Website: home-depot
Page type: payment
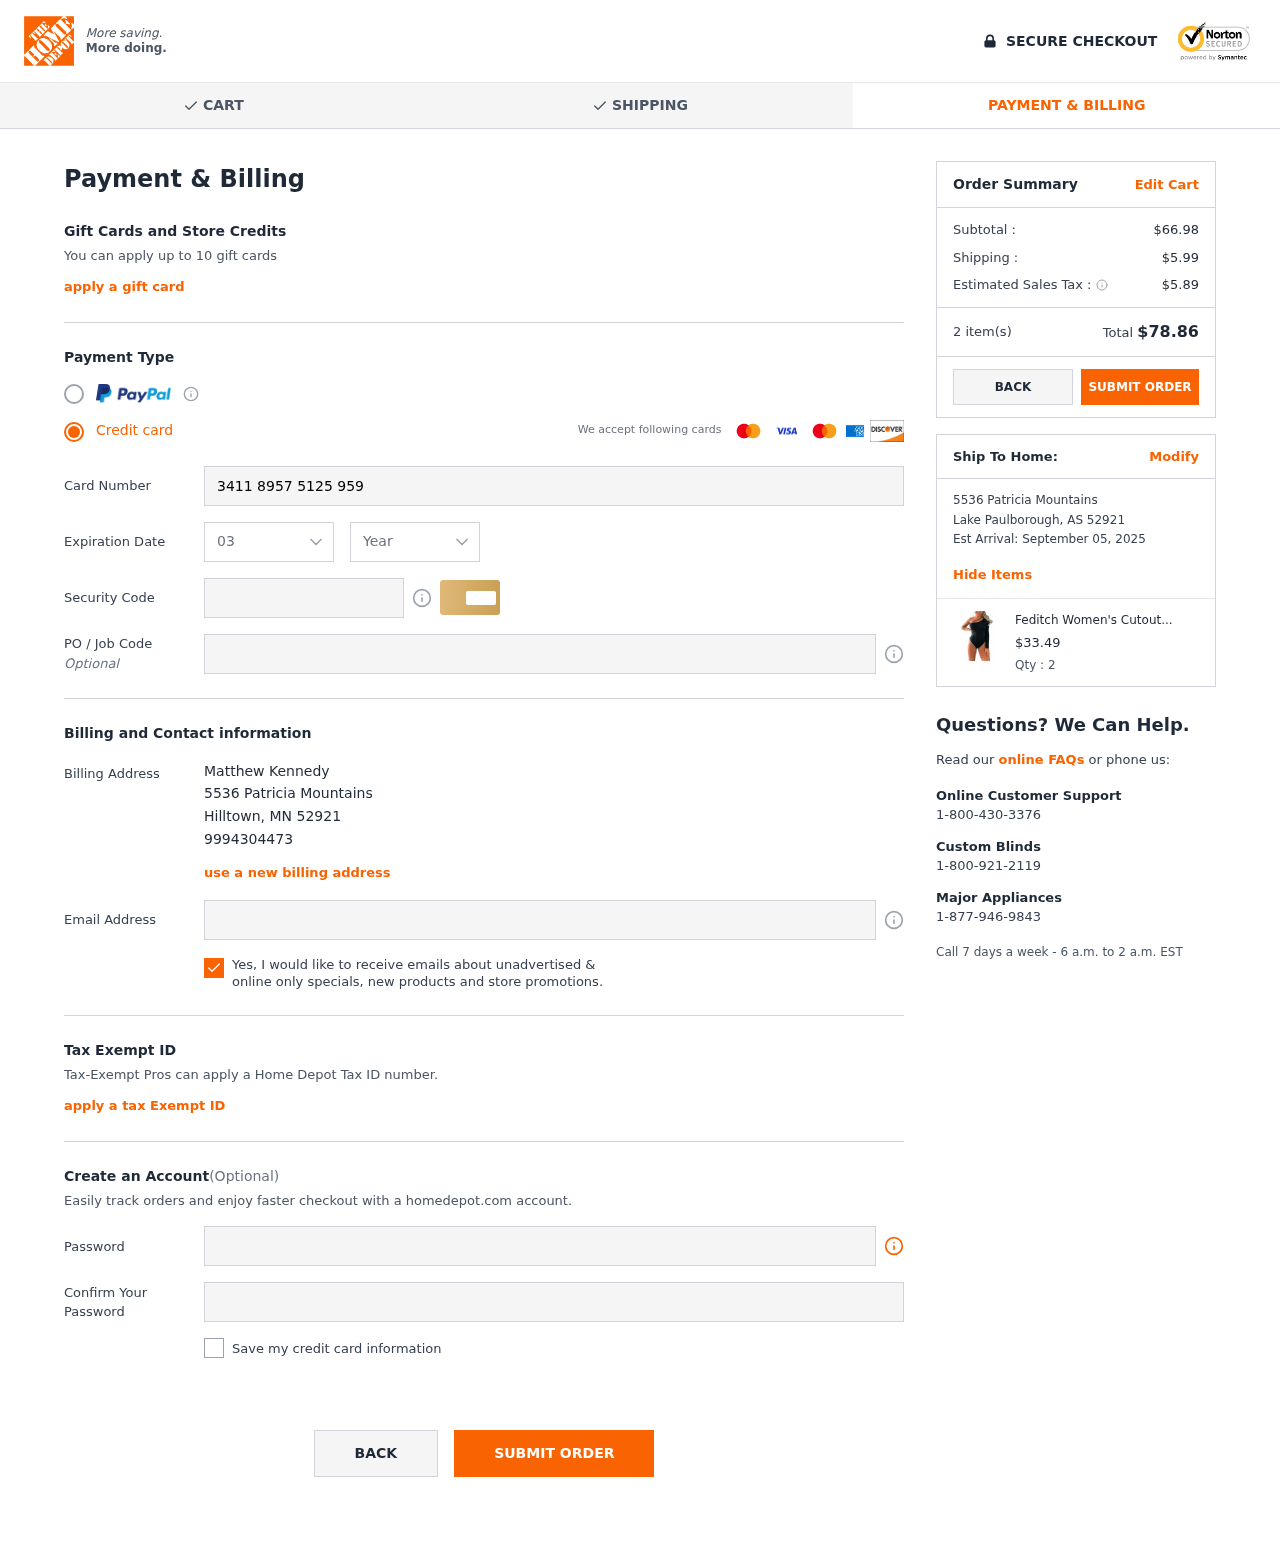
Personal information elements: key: PII_CARD_CVV
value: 1784
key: PII_CARD_EXPIRY_MONTH
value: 03
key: PII_CARD_EXPIRY_YEAR
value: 29
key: PII_CARD_NUMBER
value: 3411 8957 5125 959
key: PII_CITY
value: Hilltown
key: PII_CITY2
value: Lake Paulborough
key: PII_EMAIL
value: matthewkennedy@gmail.com
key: PII_FULLNAME
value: Matthew Kennedy
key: PII_JOB_CODE
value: WO-625904
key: PII_PHONE
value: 9994304473
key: PII_POSTCODE
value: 52921
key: PII_POSTCODE2
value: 52921
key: PII_STATE_ABBR
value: MN
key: PII_STATE_ABBR2
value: AS
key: PII_STREET
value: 5536 Patricia Mountains
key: PII_STREET2
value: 5536 Patricia Mountains
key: PII_POSTCODE_FULL
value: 52921
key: PII_POSTCODE_NUMERIC
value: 52921
Product elements: key: PRODUCT1_NAME
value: Feditch Women's Cutout Slim Fit One Shoulder Long Sleeve Bottoming Shirt Bodysuit Black Small
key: PRODUCT1_PRICE
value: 33.49
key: PRODUCT1_QUANTITY
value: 2
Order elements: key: ORDER_SUBTOTAL
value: $66.98
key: ORDER_SHIPPING_COST
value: $5.99
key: ORDER_TAX
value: $5.89
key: ORDER_NUM_ITEMS
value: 2 item(s)
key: ORDER_TOTAL
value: $78.86
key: ORDER_DELIVERY_DATE
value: September 05, 2025